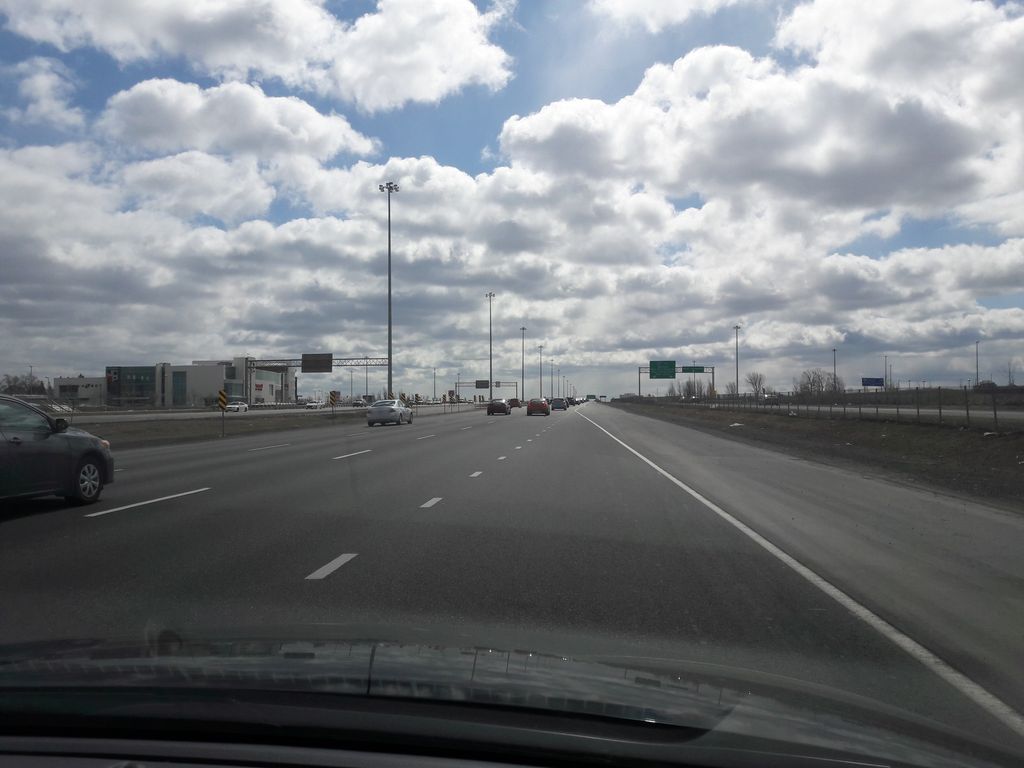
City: montreal